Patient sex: M
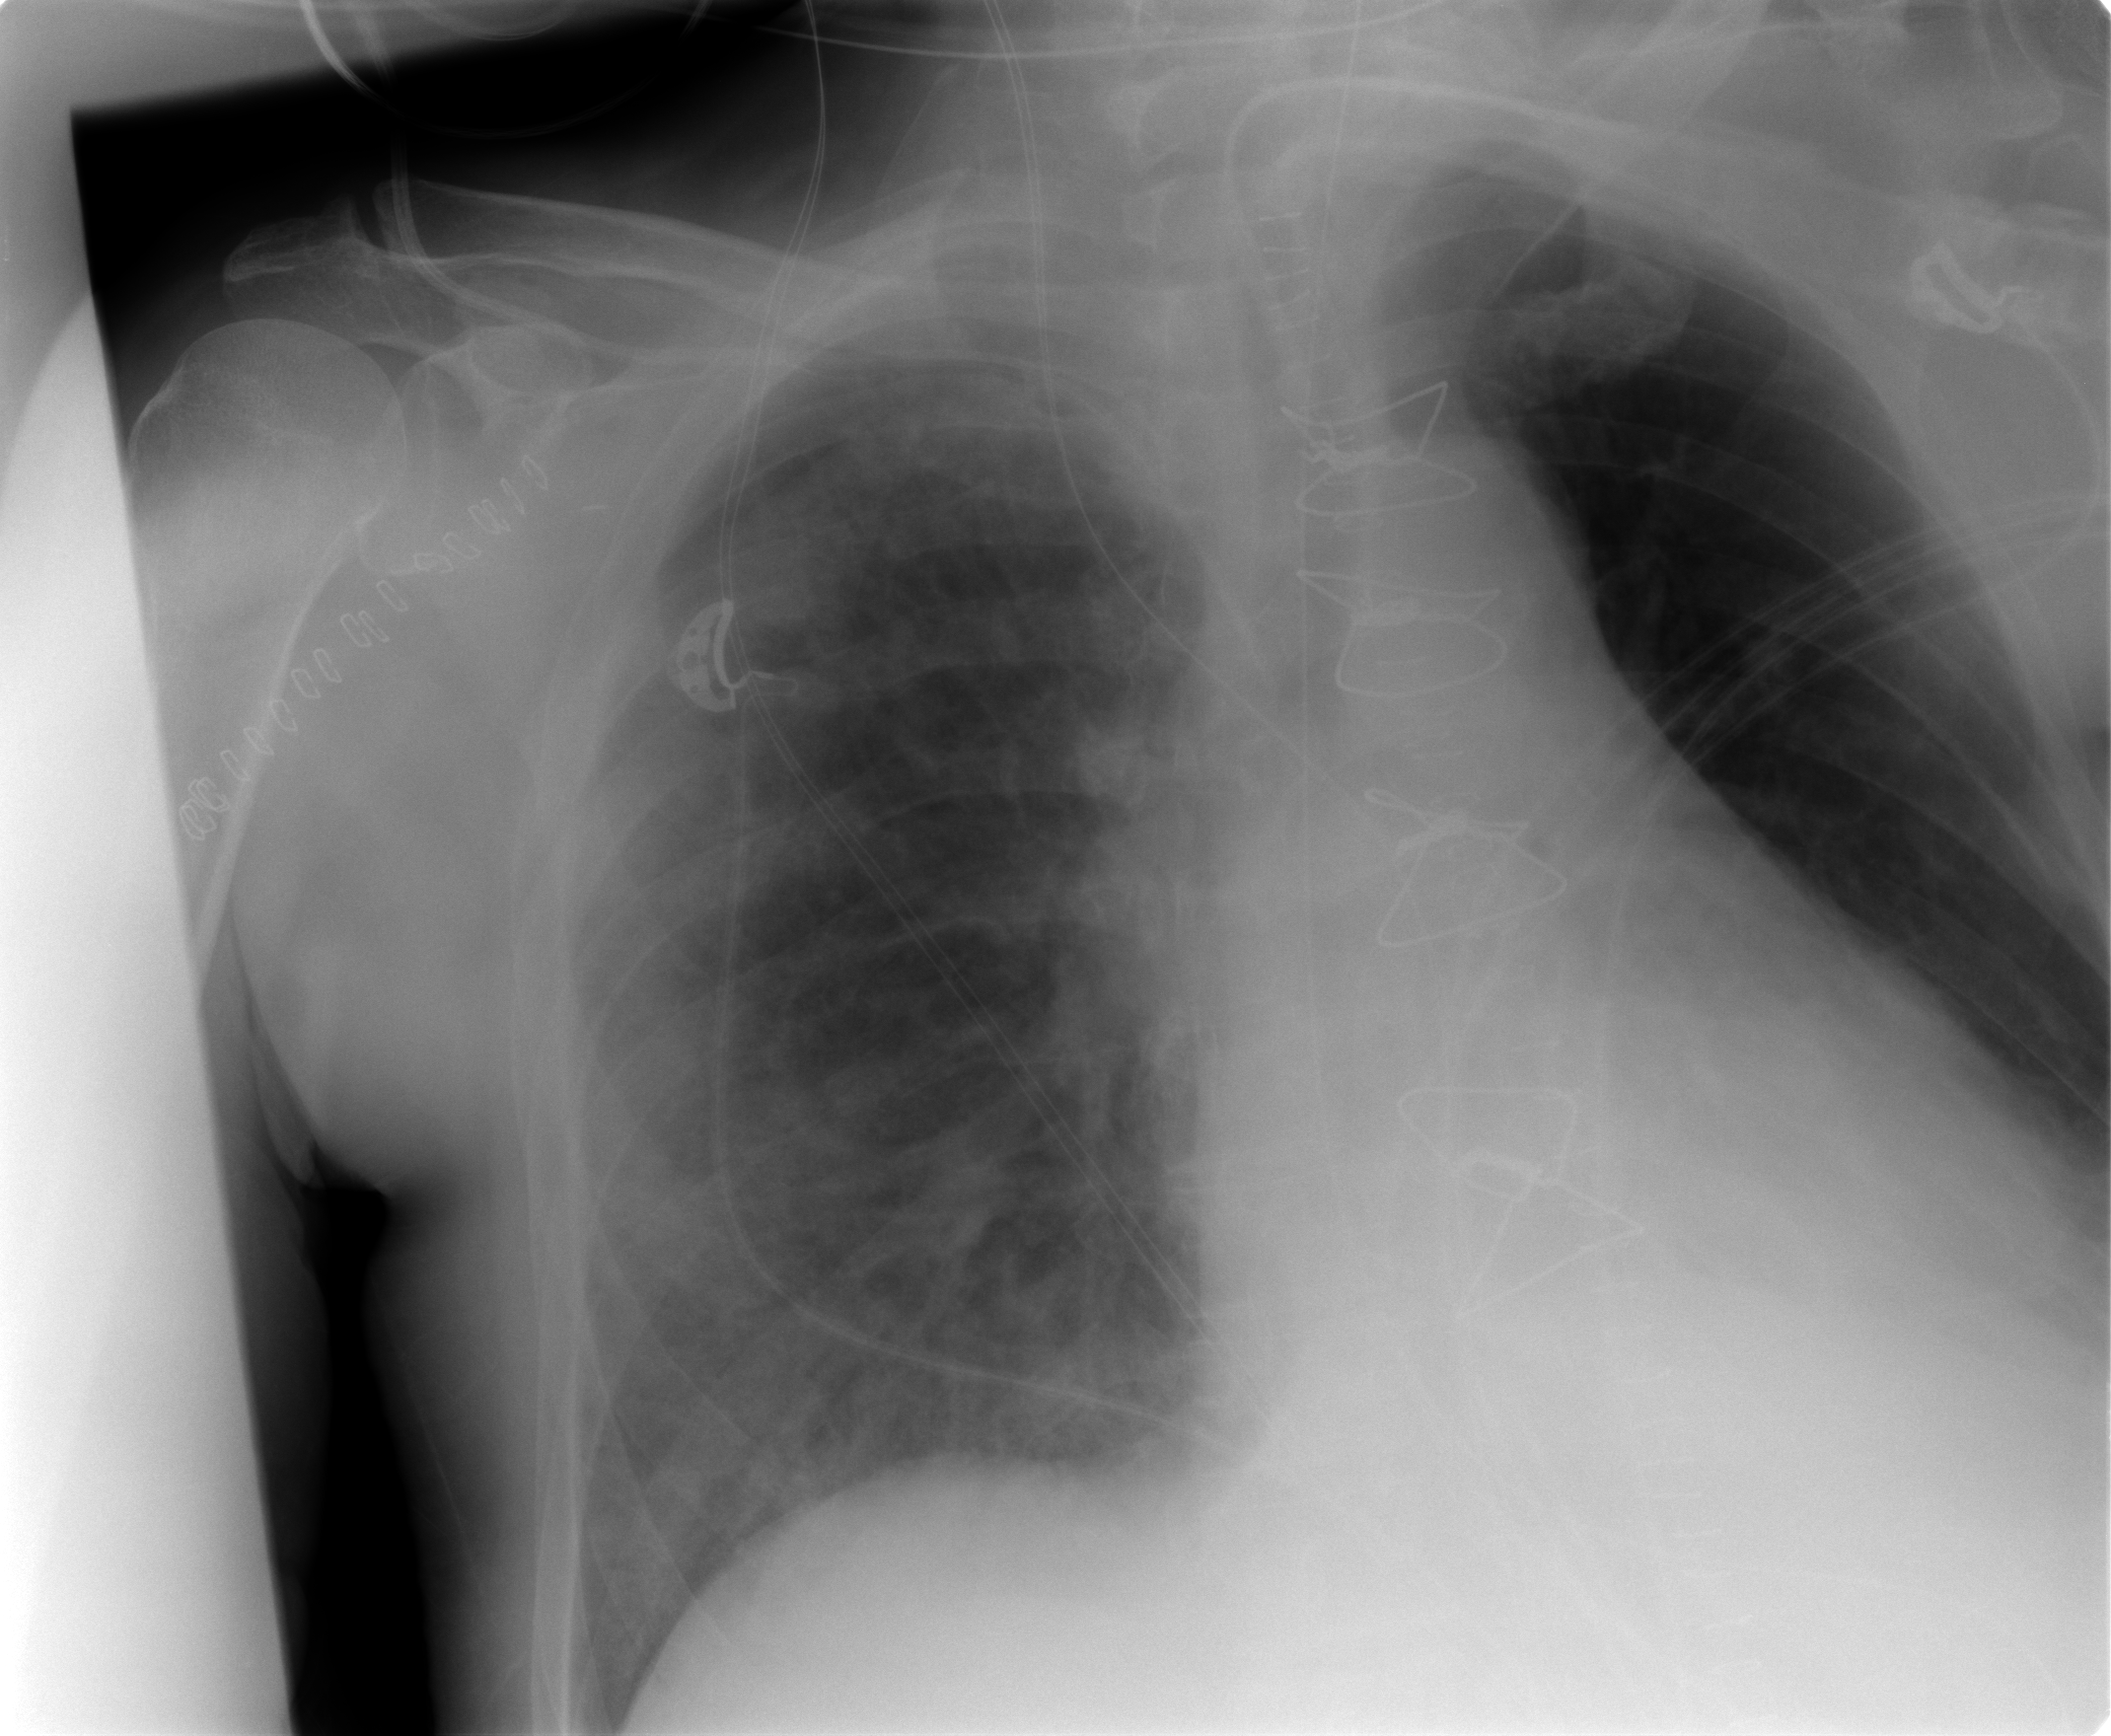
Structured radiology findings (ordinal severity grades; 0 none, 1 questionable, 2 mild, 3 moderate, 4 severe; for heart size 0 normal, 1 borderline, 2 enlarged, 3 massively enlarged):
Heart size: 3
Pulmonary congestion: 2
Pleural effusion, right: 0
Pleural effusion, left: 0
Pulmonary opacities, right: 2
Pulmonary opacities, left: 0
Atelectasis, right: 0
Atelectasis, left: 0